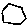
Label: hexagon